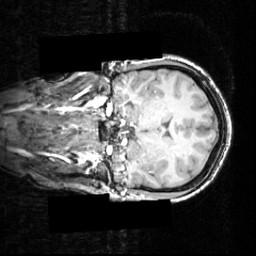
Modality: T1w
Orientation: coronal
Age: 23
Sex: female
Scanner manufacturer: siemens
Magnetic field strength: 3.951 T
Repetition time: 2.5 s
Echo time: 0.00393 s